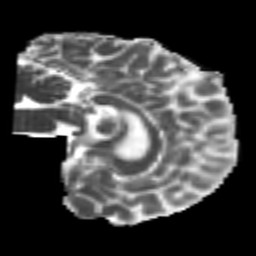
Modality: MD
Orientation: sagittal
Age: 26
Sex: male
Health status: healthy
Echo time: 0.074 s